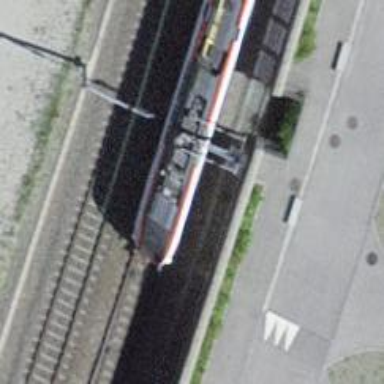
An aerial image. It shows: Railway switch.